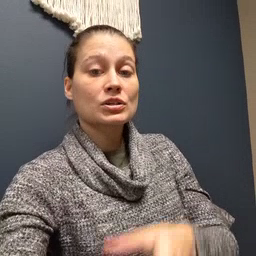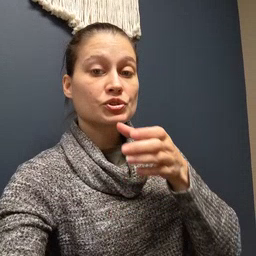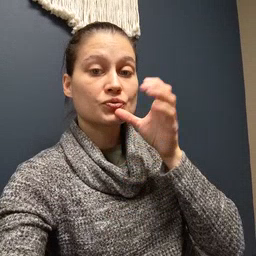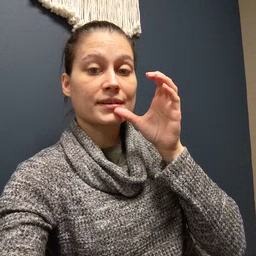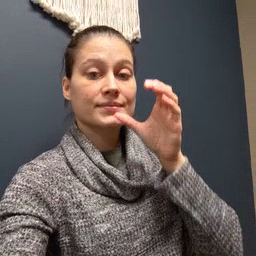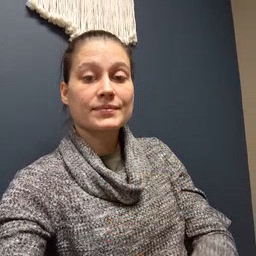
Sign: drink